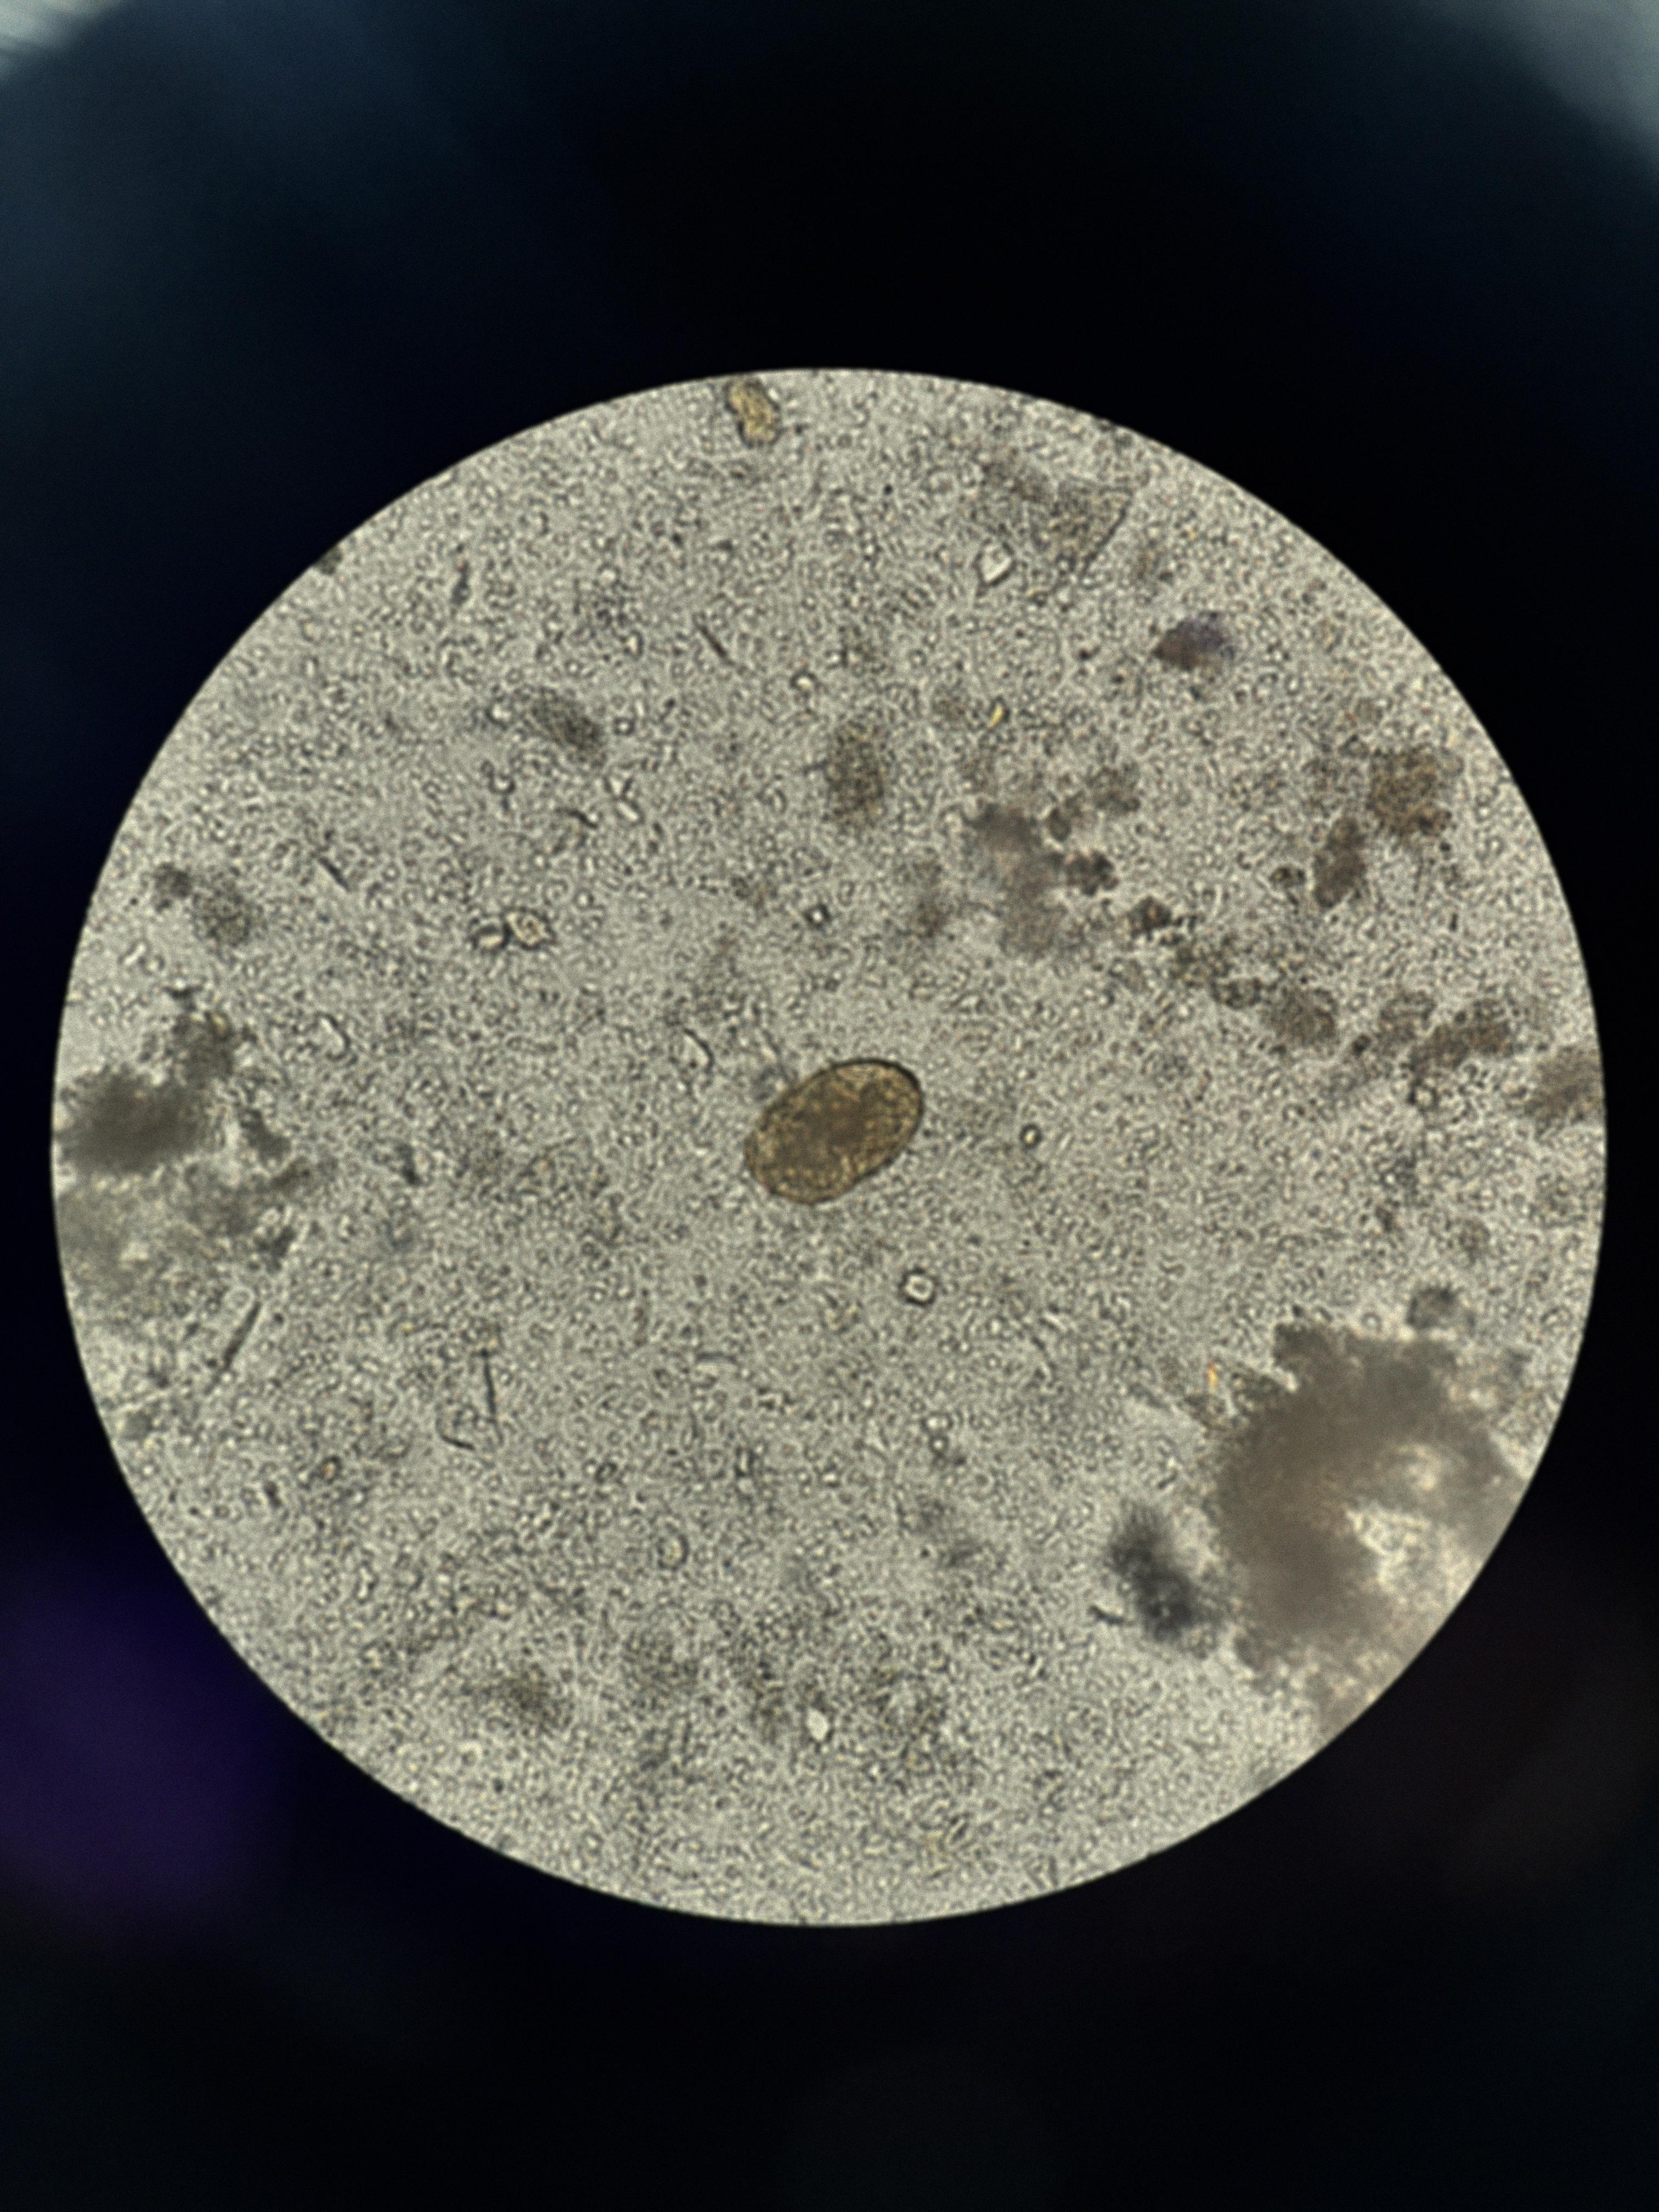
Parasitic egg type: Paragonimus spp